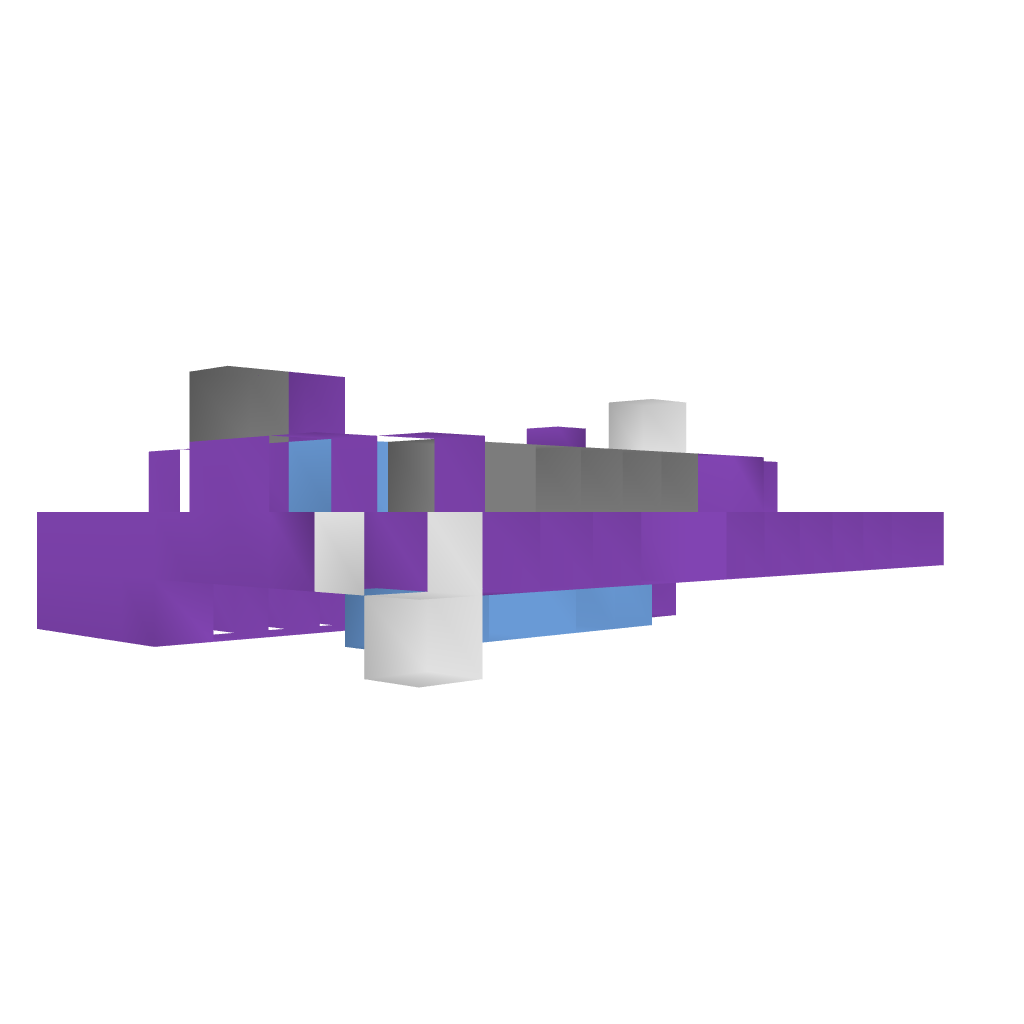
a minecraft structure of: TNT Cannon bad low quality